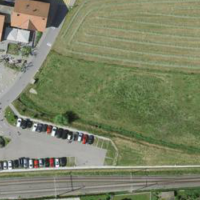
EUNIS habitat code: 55
Species observed at this site:
Ciconia ciconia